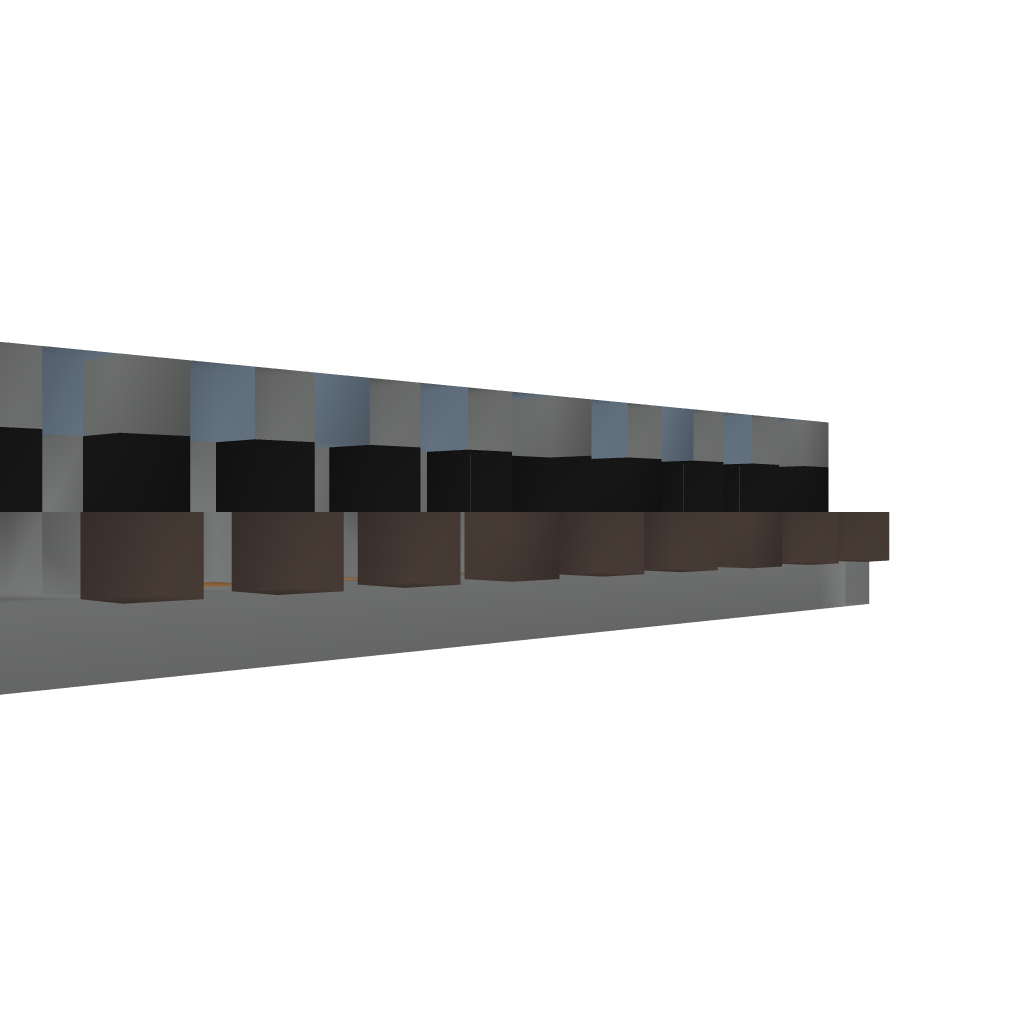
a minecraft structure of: OP Villager Trades